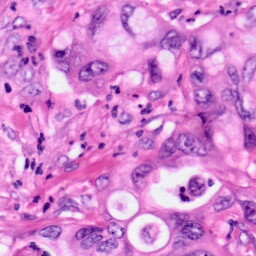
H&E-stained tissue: Pancreatic